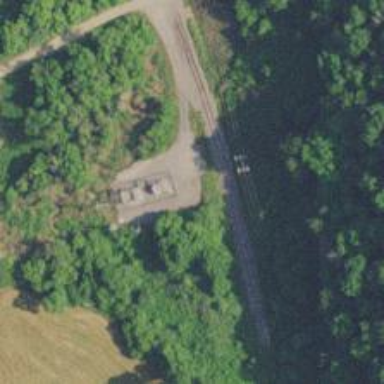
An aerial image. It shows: Railway track.